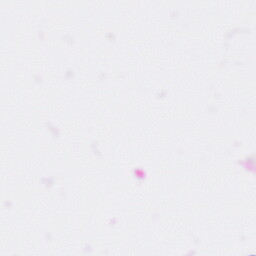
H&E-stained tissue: Pancreatic